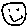
Label: smiley face